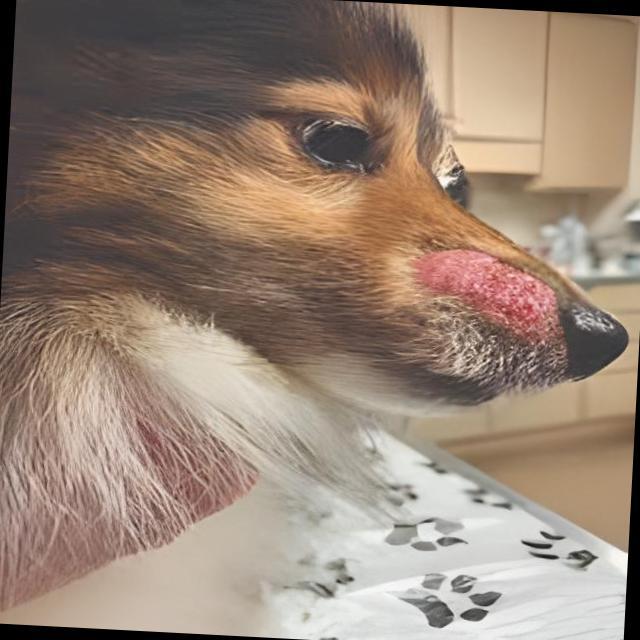
Canine dermatitis — inflammation of the skin presenting with erythema, pruritus, papules, and excoriation. May be allergic, contact, or atopic in origin.